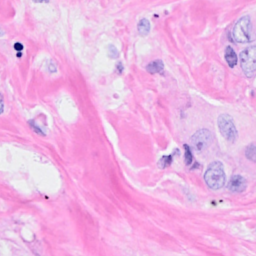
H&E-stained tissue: Breast